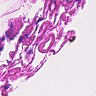
Metastatic tissue present: no